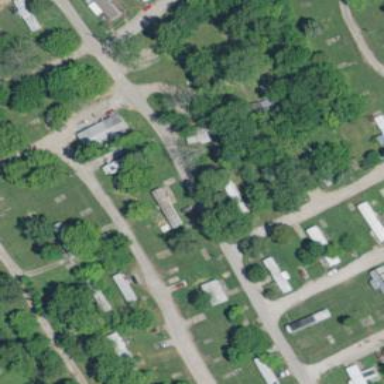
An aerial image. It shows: Residential area known as trailer park.